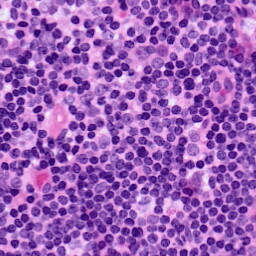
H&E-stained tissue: LymphNode